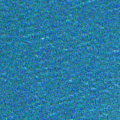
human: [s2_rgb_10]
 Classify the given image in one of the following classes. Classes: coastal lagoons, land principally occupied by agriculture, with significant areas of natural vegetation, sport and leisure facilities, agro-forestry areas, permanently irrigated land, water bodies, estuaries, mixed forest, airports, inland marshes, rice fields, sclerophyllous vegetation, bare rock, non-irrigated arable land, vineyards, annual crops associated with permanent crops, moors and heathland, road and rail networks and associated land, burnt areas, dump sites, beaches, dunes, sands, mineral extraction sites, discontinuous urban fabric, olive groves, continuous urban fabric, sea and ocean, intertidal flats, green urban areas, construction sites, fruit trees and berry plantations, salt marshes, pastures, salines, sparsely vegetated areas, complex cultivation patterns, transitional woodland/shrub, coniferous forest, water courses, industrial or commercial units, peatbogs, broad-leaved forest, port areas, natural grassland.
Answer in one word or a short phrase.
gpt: sea and ocean